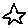
Label: star